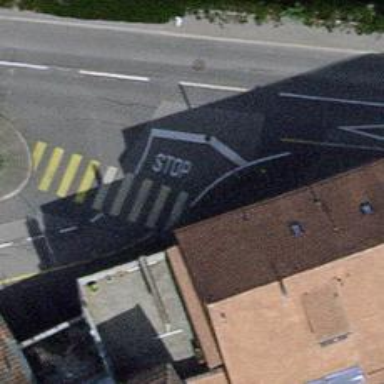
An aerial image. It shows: Uncontrolled zebra crossing with zebra markings.